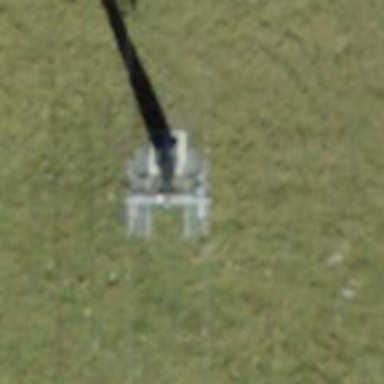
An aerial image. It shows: Pylon for aerialway.